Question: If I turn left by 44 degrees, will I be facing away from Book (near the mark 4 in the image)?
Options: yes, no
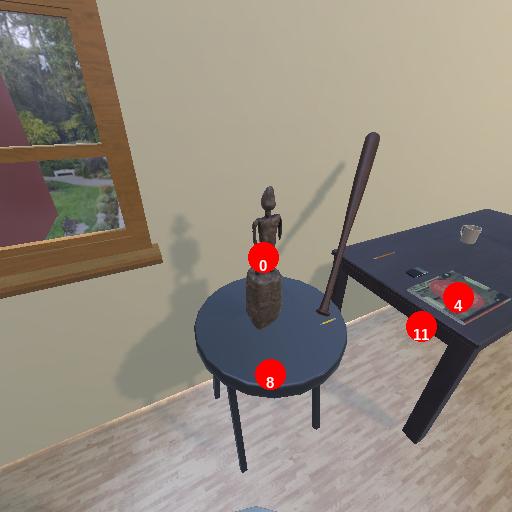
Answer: yes